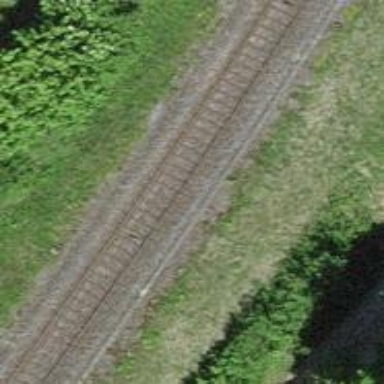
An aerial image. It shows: Single railway track with electrification through contact line.